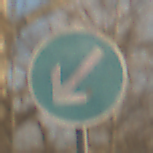
Verkehrszeichen: VorgeschriebeneVorbeifahrtLinks
Umgebung: Outdoor, Nature
Tageszeit: SunriseSunset
Wetter: PartlyCloudy
Licht: Natural
Jahreszeit: NotSpecified
Kontrast: MediumContrast